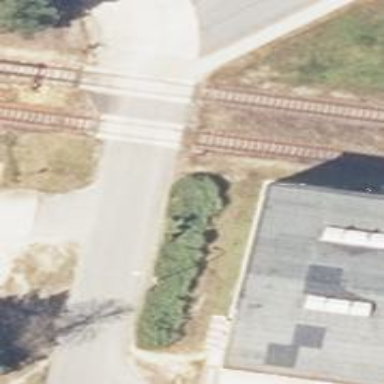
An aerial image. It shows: Railway level crossing.